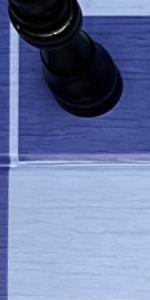
Label: Empty